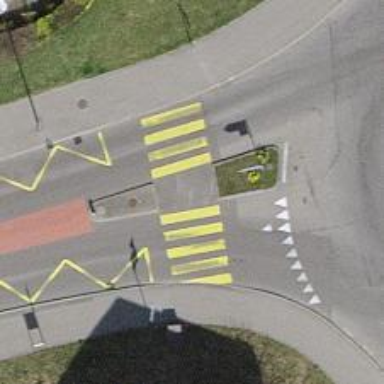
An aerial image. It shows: Uncontrolled zebra crossing on the road.